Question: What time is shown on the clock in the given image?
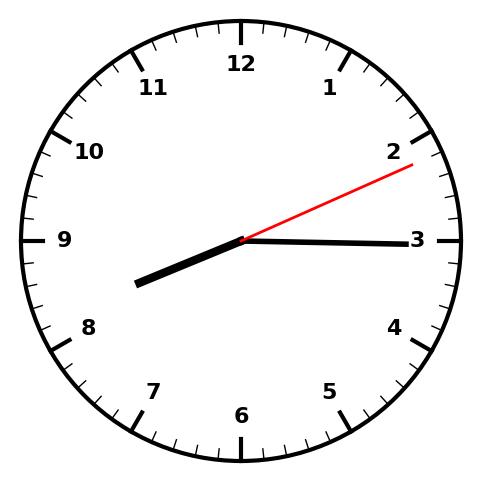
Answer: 08:15:11